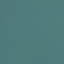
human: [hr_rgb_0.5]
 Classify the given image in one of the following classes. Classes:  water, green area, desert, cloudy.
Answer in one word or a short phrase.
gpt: water